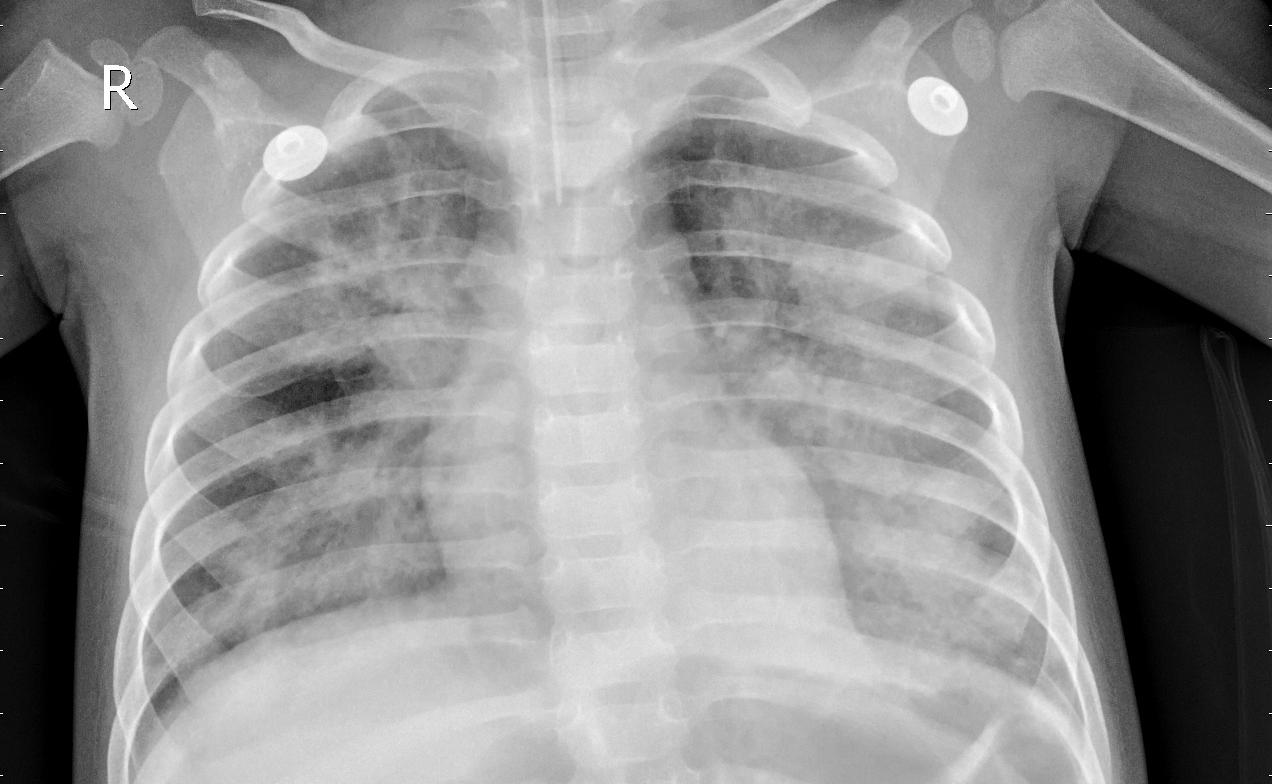
Diagnosis: PNEUMONIA